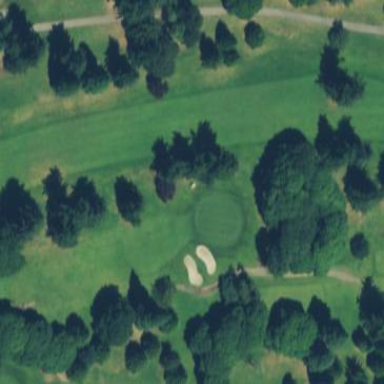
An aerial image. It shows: Well-maintained grassy area known as the fairway on golf course.